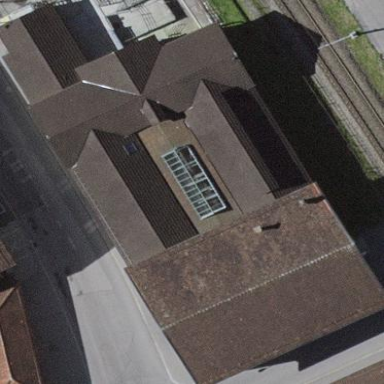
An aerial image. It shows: Industrial building.